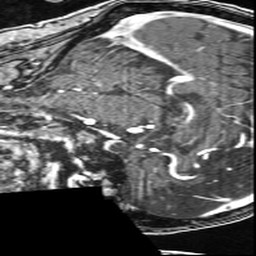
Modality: angio
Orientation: sagittal
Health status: ill
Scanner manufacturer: siemens
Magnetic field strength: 3 T
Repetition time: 0.022 s
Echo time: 0.0036 s